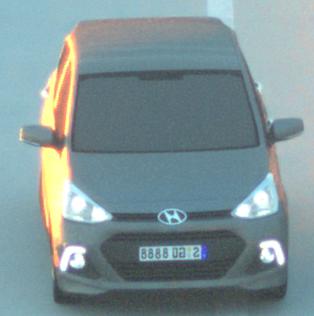
Make: Hyundai
Model: i10
Detailed model: Gen. 2
Model produced from: 2013
Model produced until: 2019
Doors: 5
Color: gray
Road condition: dry road
Daytime: sunrise or sunset
Contrast: medium contrast